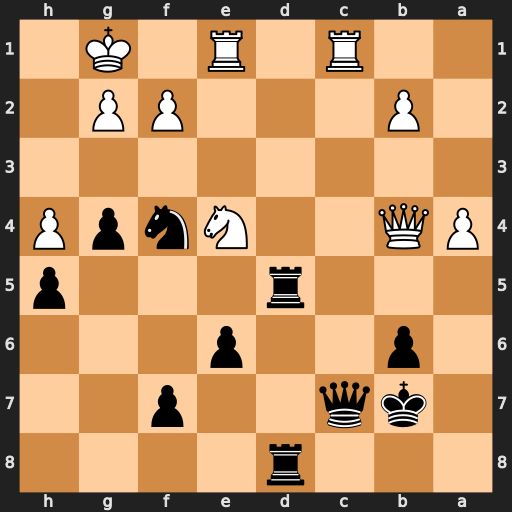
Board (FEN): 3r4/1kq2p2/1p2p3/3r3p/PQ2NnpP/8/1P3PP1/2R1R1K1
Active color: b
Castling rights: -
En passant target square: -
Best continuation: Ne2+ Rxe2 Qxc1+